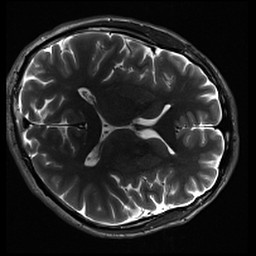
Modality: inplaneT2
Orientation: axial